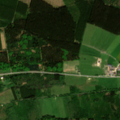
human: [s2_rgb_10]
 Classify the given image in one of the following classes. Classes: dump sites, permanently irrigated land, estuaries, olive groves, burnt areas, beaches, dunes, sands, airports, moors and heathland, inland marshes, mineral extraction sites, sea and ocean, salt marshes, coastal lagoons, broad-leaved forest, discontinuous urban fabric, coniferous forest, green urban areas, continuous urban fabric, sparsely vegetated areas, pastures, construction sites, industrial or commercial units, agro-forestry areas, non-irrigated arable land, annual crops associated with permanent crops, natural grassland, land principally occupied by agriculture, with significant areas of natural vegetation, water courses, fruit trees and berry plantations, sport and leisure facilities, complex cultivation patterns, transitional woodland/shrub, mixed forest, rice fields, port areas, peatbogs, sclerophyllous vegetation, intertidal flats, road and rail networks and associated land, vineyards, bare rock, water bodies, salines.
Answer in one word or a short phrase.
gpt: pastures, land principally occupied by agriculture, with significant areas of natural vegetation, coniferous forest, mixed forest